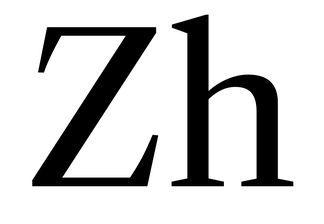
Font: LibreCaslonText_Regular